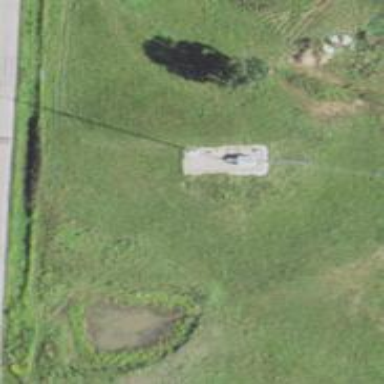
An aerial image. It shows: Communication mast tower.